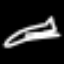
Label: airplane